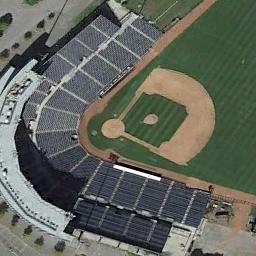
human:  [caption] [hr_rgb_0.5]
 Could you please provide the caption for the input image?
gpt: A game stand with lots of seats around the baseball field .

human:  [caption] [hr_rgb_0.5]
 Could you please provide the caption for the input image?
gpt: There are 11 baseball courts in the picture, Four of which are double the others .

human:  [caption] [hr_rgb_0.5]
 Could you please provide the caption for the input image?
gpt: There is a big baseball diamond in the grass surrounded by the seats .

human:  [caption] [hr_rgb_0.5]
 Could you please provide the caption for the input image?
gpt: A baseball diamond next to a open area and a grandstand beside .

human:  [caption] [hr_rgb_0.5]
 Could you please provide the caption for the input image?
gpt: The Baseball diamond is bounded by roads .